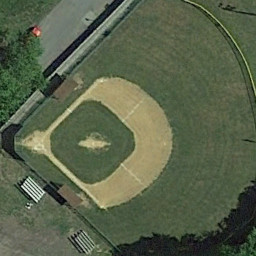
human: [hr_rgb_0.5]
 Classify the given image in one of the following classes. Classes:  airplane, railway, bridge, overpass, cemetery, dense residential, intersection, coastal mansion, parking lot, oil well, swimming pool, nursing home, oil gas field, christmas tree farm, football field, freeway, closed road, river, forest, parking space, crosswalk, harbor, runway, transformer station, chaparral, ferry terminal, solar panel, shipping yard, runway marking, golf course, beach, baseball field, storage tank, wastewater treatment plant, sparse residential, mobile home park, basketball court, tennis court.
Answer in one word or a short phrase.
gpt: baseball field